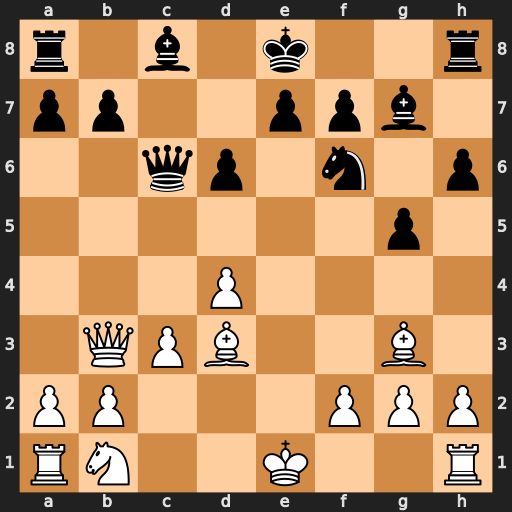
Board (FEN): r1b1k2r/pp2ppb1/2qp1n1p/6p1/3P4/1QPB2B1/PP3PPP/RN2K2R
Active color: w
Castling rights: KQkq
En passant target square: -
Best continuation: Bb5 O-O Bxc6